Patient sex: M
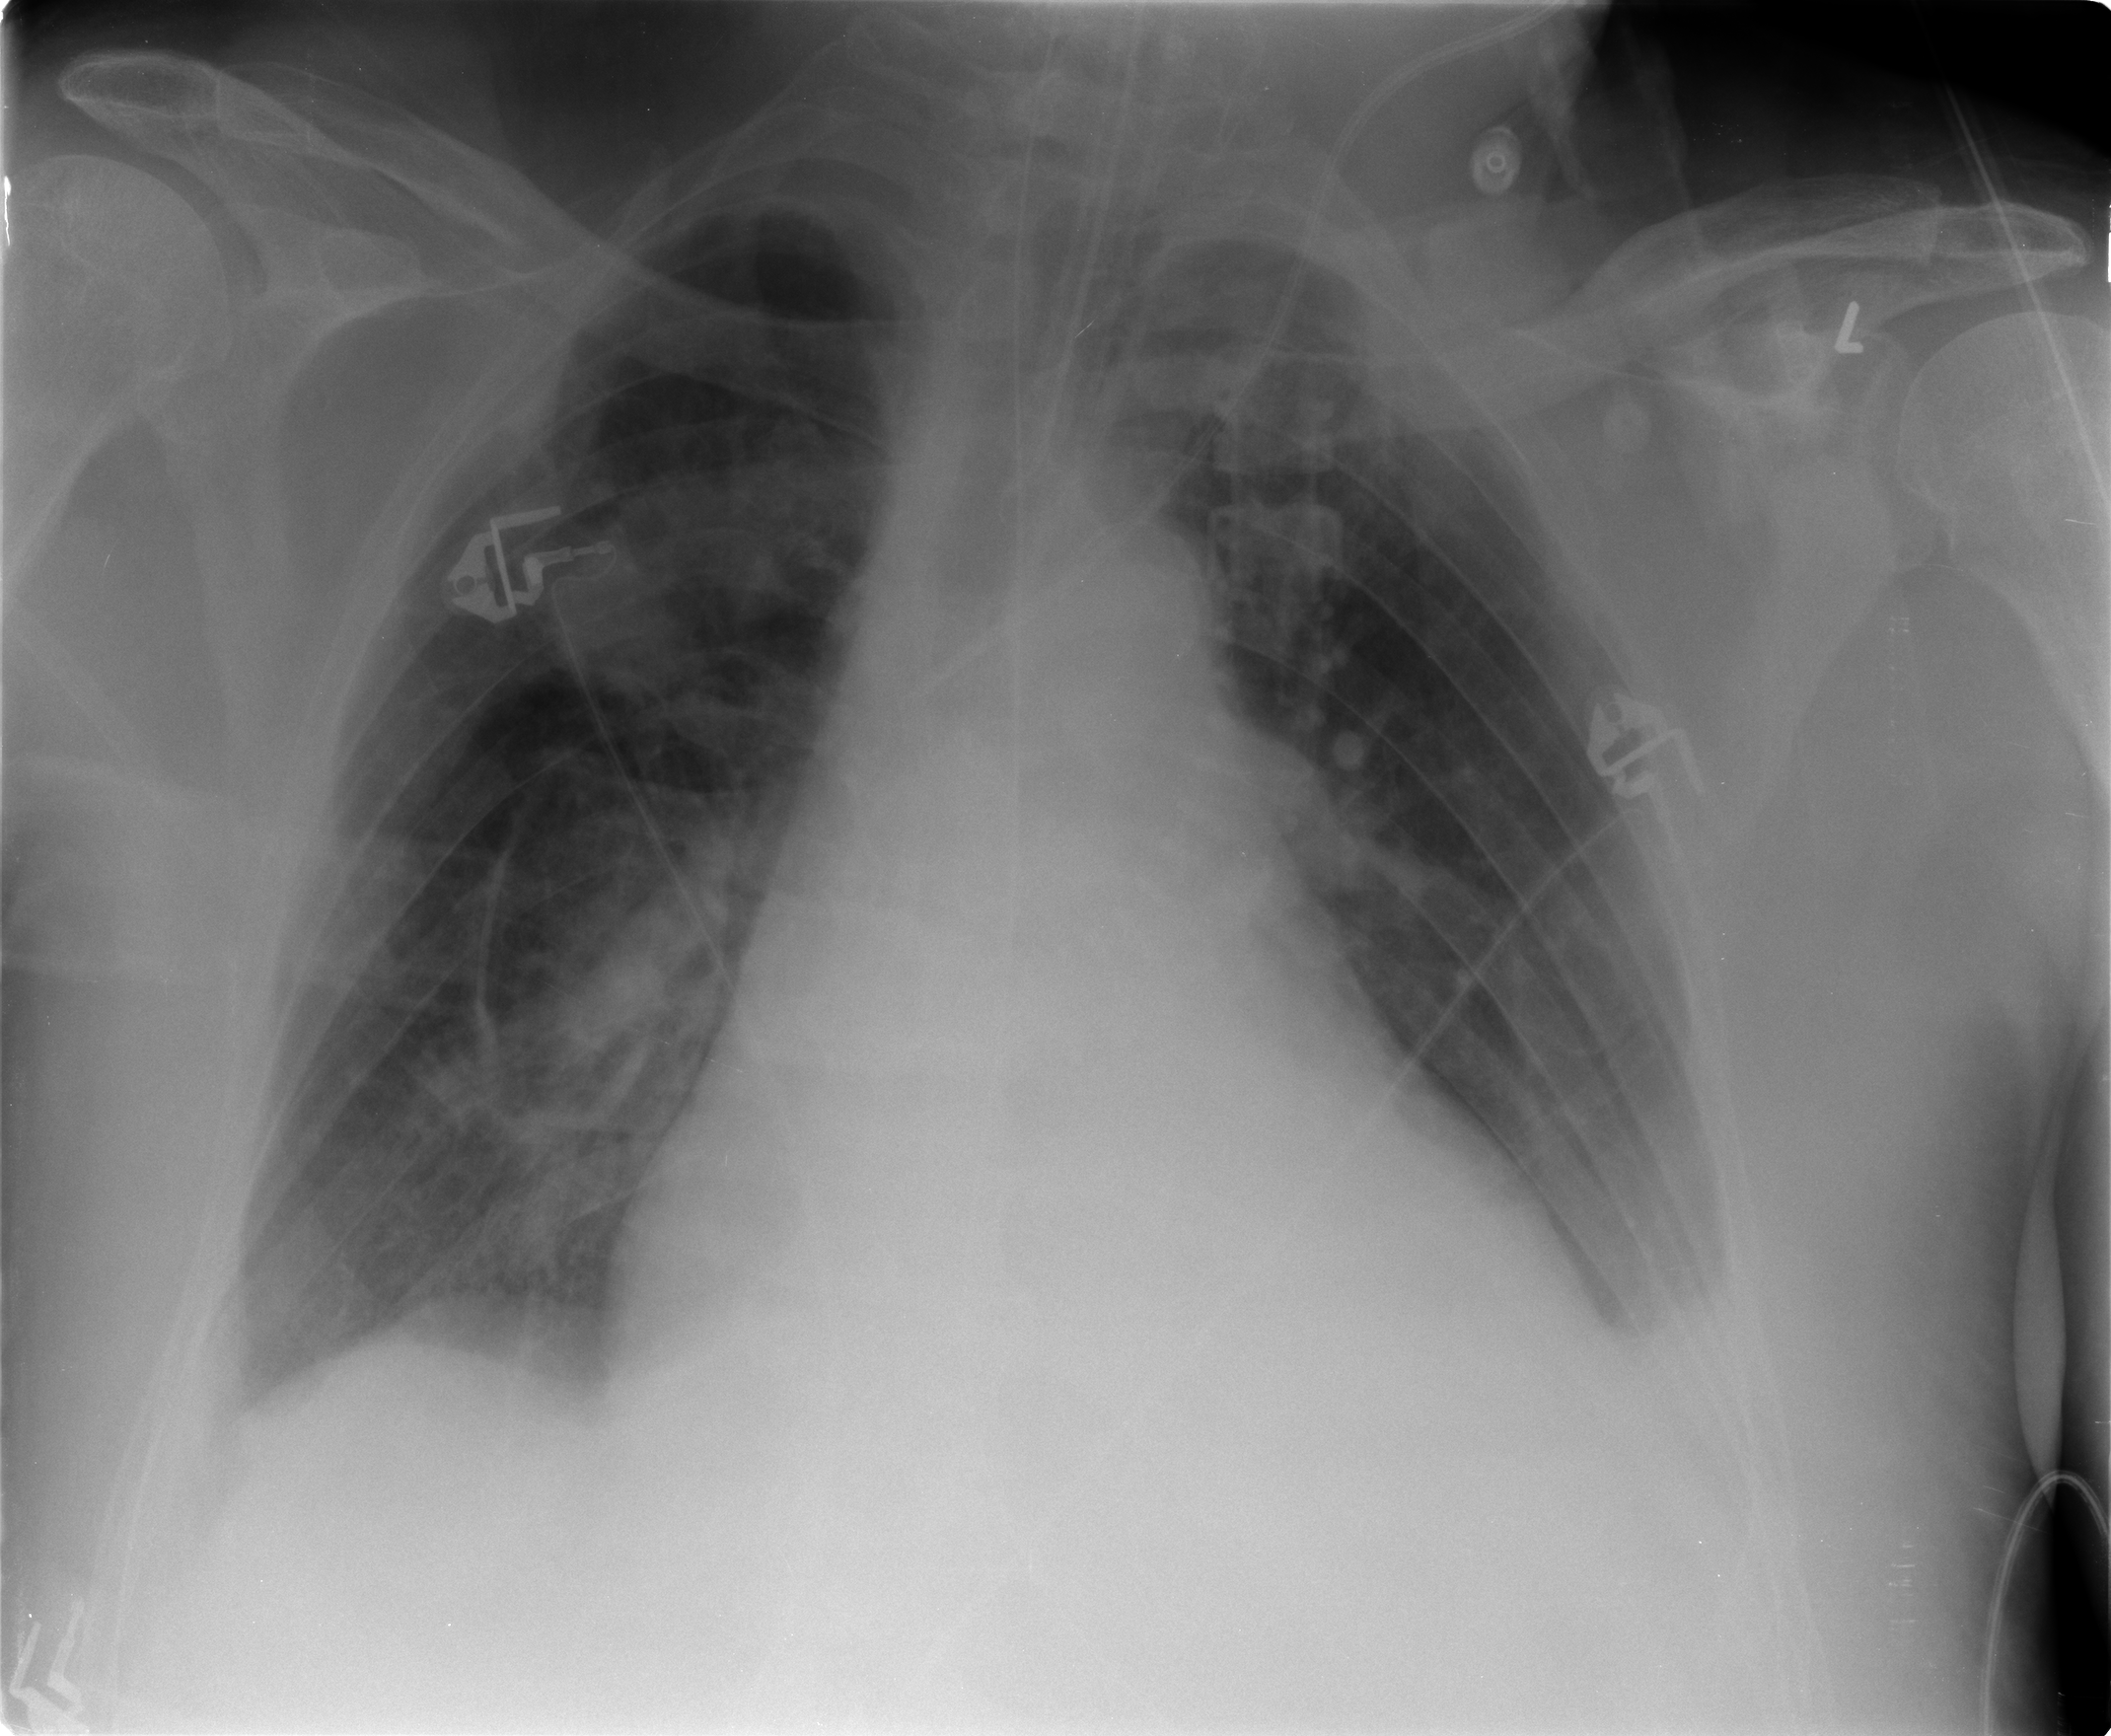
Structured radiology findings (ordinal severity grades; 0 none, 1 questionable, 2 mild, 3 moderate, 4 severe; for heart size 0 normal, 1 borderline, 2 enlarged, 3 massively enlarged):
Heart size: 2
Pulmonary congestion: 1
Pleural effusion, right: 2
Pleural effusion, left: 2
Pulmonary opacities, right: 2
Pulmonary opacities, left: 0
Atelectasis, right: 2
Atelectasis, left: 2